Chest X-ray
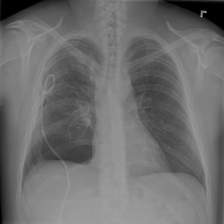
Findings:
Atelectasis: negative
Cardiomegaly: negative
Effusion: negative
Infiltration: negative
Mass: negative
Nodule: negative
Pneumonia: negative
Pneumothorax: positive
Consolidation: negative
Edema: negative
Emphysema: negative
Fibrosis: negative
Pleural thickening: negative
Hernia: negative